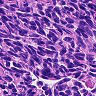
Metastatic tissue present: no